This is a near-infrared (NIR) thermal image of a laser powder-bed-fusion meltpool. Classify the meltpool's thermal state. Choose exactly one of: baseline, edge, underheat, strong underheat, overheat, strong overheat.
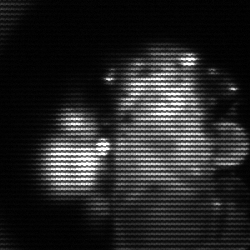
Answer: strong underheat